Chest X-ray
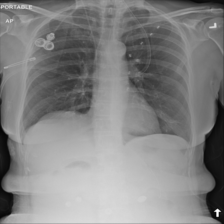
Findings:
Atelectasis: positive
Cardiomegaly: negative
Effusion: negative
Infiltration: negative
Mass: negative
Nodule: negative
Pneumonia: negative
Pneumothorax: negative
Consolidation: negative
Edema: negative
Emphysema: negative
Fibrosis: negative
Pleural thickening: negative
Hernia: negative